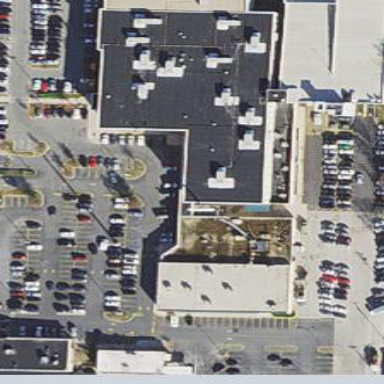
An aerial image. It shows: Retail area.